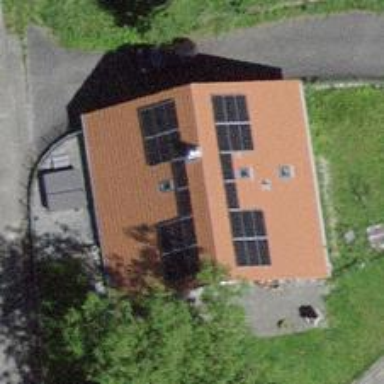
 consisting of solar photovoltaic panels."